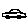
Label: car